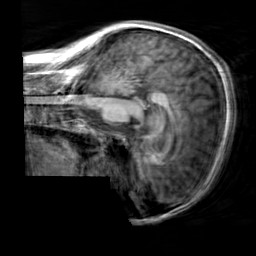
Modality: T1w
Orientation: sagittal
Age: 35
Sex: male
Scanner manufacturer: siemens
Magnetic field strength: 3 T
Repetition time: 2.3 s
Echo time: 0.00303 s